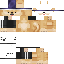
A male human skin with medium skin, wearing brown bald dressed in a blue tshirt and black shorts, featuring a closed mouth.